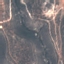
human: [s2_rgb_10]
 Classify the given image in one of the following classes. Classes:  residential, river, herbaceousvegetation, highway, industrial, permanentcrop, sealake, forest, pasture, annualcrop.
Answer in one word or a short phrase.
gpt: HerbaceousVegetation